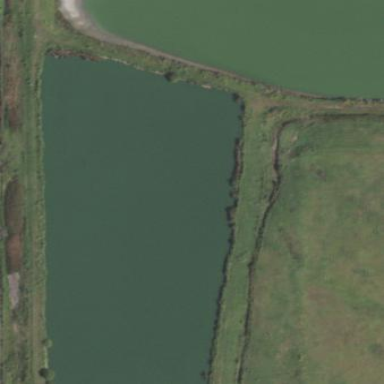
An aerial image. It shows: Covered man-made reservoir.